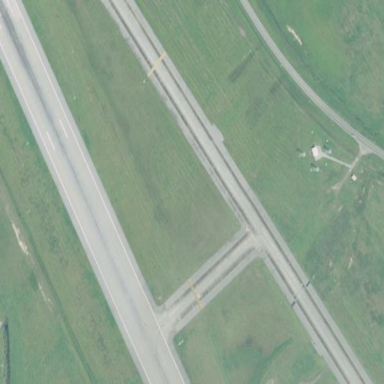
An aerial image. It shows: View of taxiway at the airport.